Field crop: tomato
Growth stage: 2
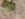
Species: solanum